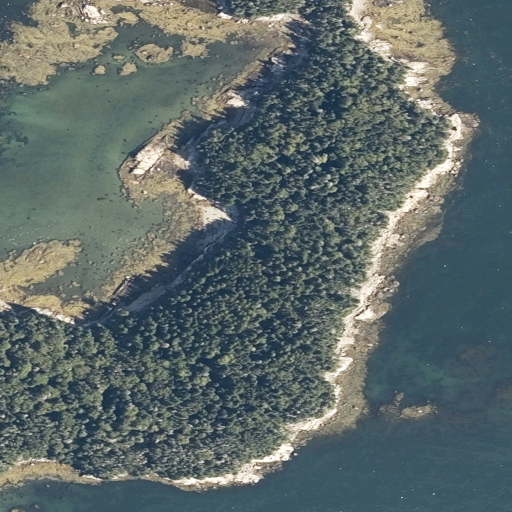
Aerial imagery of island in Maine named Ram Island containing herbaceous wetlands, open water, evergreen forest, woody wetlands, and mixed forest